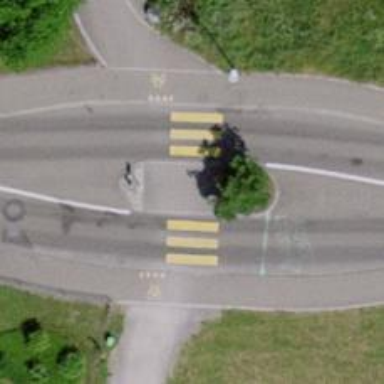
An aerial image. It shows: Uncontrolled crossing on footway with grade1 tracktype. It is mainly used for agricultural purposes.